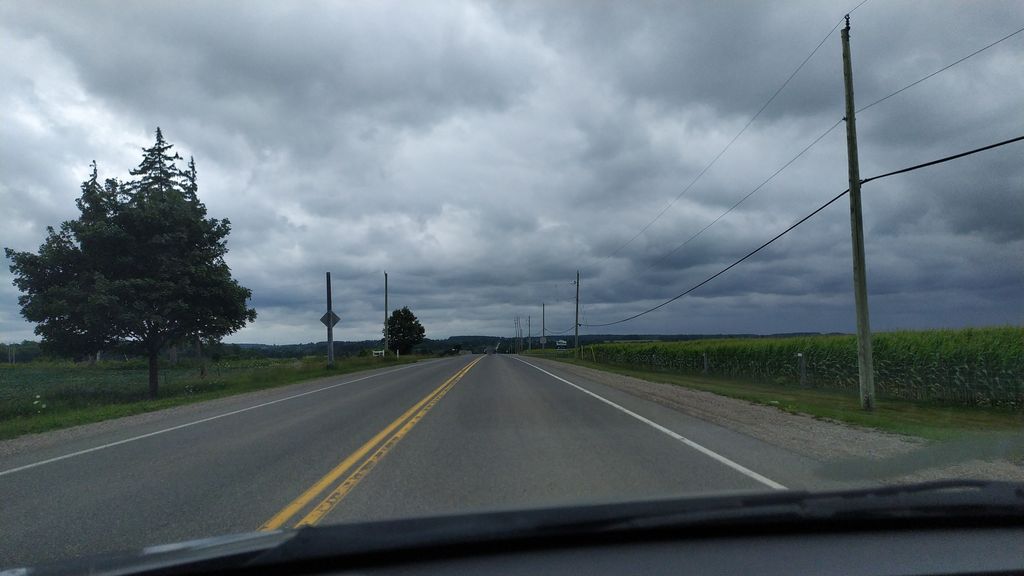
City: kitchener-waterloo